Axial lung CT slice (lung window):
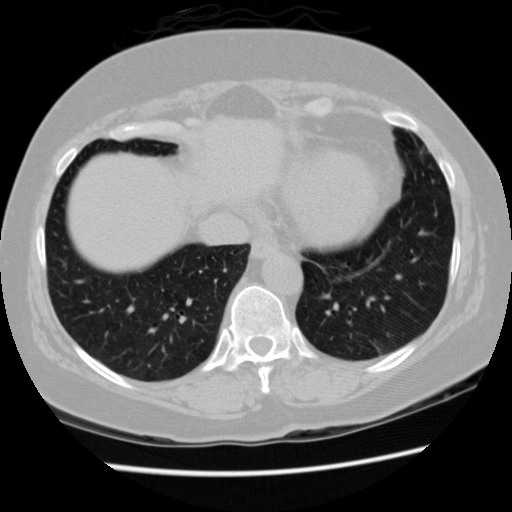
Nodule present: no